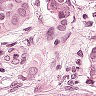
Metastatic tissue present: yes